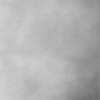
Label: dusty